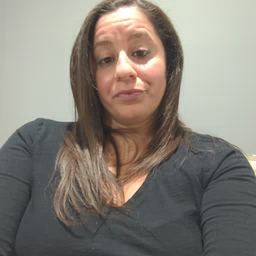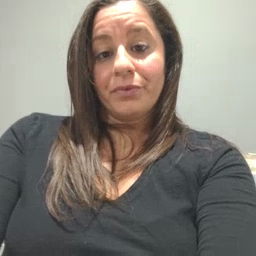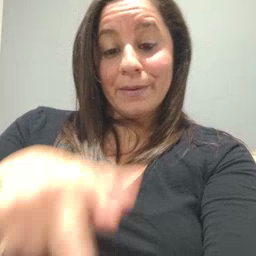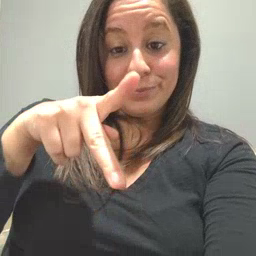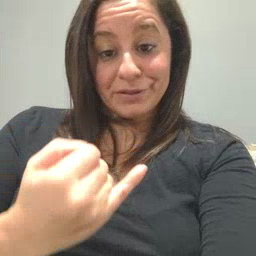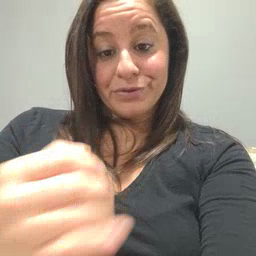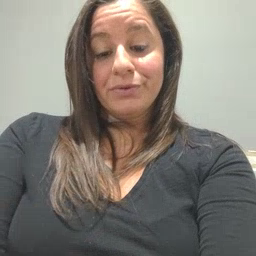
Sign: pajamas